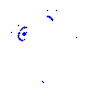
Particle: proton